Question: There is such a small free program - HashTab (<URL>. Once installed, it adds a tab to the standard windows file properties and can count checksums of files.

How this can be done (to set a my tab in the windows explorer file properties (on win exp. on any file - right mouse click menu -> properties))?
p.s. Sorry for the bad English.
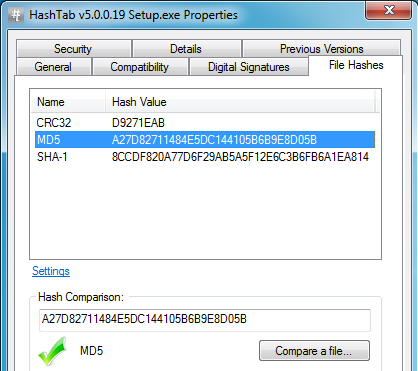
Answer: This is called <URL> which includes a c++ sample.